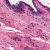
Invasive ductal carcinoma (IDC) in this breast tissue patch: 0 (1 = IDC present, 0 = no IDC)